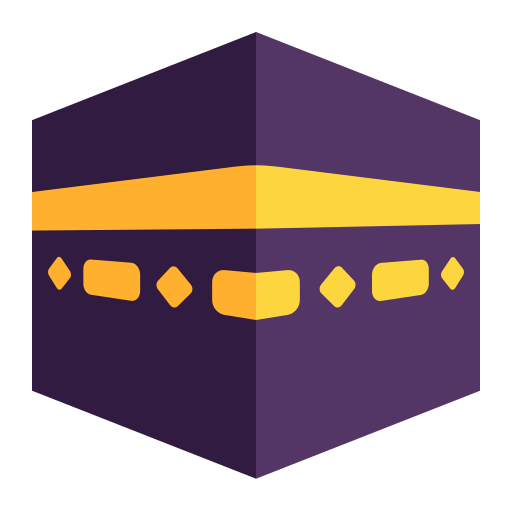
kaaba flat